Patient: sex F, age 75
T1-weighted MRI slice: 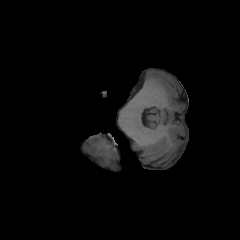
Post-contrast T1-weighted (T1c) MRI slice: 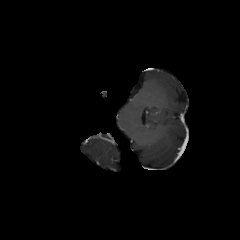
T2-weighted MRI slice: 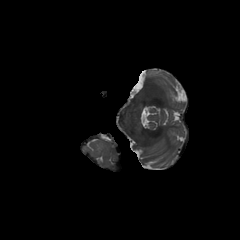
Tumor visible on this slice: no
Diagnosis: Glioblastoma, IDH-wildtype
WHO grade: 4